Question: I have a dashboard in which I'd like a scrolling ticker. (We'll know if the UI sucks or not once it's been running on the wall for a while.) Because this is a specific purpose dashboard, we can assume a recent WebKit in our markup and use even the latest CSS3 markup if it's implemented.
This is some exemplary markup, but we're free to change it as needed, although I'd prefer to keep it relatively semantic if possible:
'''
<div class="ticker">
<div class="itemDiv">
<img src="x">
<div class="itemBodyDiv">
<span>Upper Box</span>
<span>Lorem ipsum dolor sit amet</span>
<span>Lower Box has longer text</span>
</div>
</div>
</div>
'''
This is the layout I'd like to achieve:
The outer solid black line is a 'div'. The dashed line is a 'div' that represents an individual item in the ticker. Items will scroll right-to-left using '-webkit-marquee'. The main body of the ticker item is the lorem ipsum text, which needs 'overflow-x' set to cause the marquee behavior. The main body should be 'text-align: middle'.
The problem I'm having is in finding suitable CSS markup to describe the position of the Upper Box and Lower Box. I've tried several permutations of 'display: inline' and 'inline-block' that didn't work. They either ruined the marquee behavior or moved the main body over. It seems that they need to be pulled out of the normal box model, but can't be 'absolute' since they wouldn't have the marquee behavior. It seems like there should be some sort of relative positioning that is outside of the box model flow that doesn't preserve normal flow spacing that would handle cases like this, but I'm not finding it amid the many drafts of the many revisions of CSS and certainly not among the cargo cult of Google search results.
By request, this is my current non-working CSS at the state of my last experiment:
'''
.itemDiv {
display: inline;
vertical-align: middle;
}
.itemDiv > img {
margin: 10px 10px 10px 30px;
vertical-align: middle;
height: 48px;
width: 48px;
/* border: 1px solid red; */
}
.itemBodyDiv {
display: inline;
vertical-align: middle;
}
.itemDiv span:nth-child(1) {
font-size: small;
clear:left;
vertical-align: top;
color: green;
}
.itemDiv span:nth-child(2) {
font-size: x-large;
vertical-align: middle;
color: white;
}
.itemDiv span:nth-child(3) {
font-size: smaller;
vertical-align: bottom;
color: gray;
}
'''
Any suggestions?
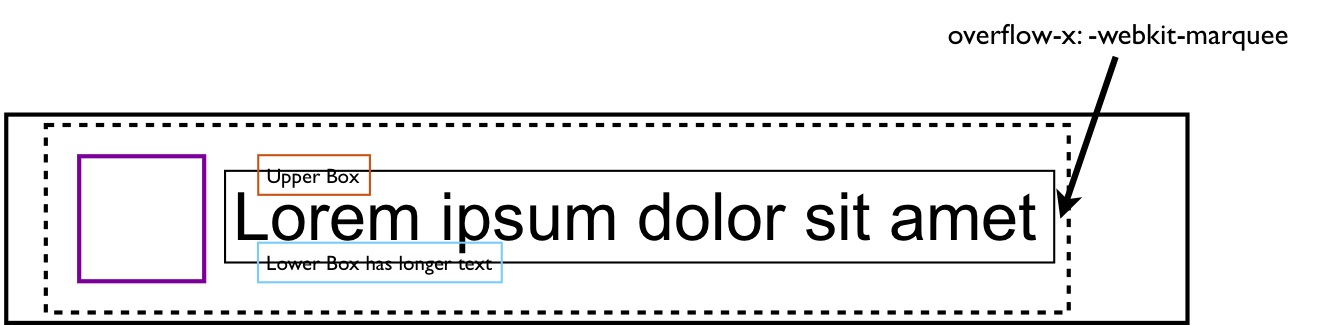
Answer: You should wrap the entire scrolling message in a a 'div' with its 'position' set to 'relative'. That way, you're free to absolutely position elements of the message absolutely while not breaking the marquee behavior:
'''
.message
{
position: relative;
}
.upper-box
{
position: absolute;
top: 5px;
left: 10px;
}
.lower-box
{
position: absolute;
bottom: 5px;
left: 10px;
}
'''